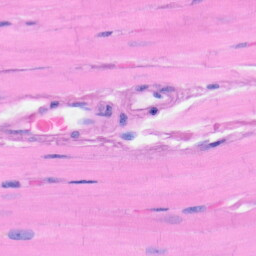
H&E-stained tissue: Heart